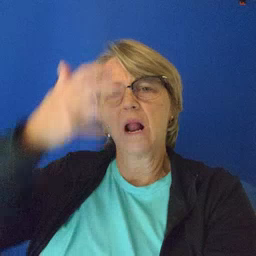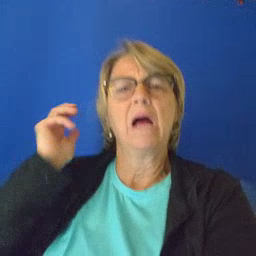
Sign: lion